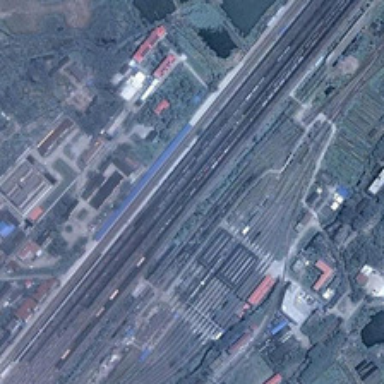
There are some roads and some buildings with some trees .